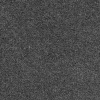
Atmospheric dust classification: dusty